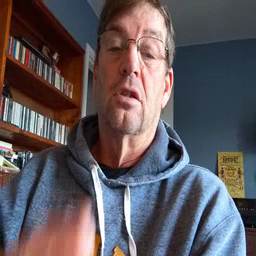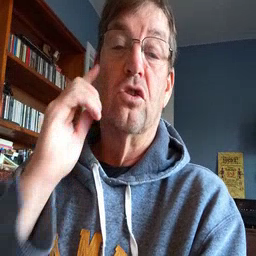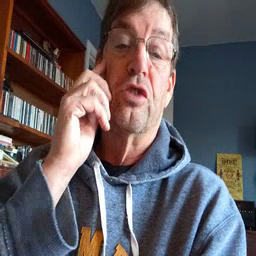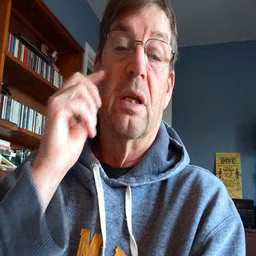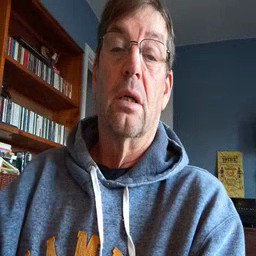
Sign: cheek